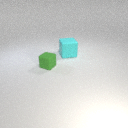
large cyan rubber cube behind small green rubber cube